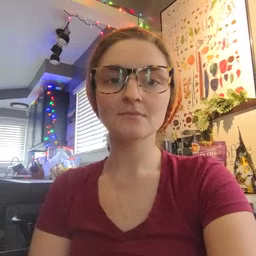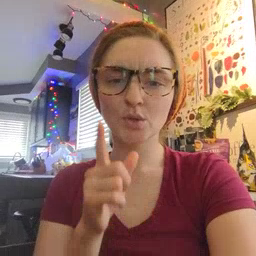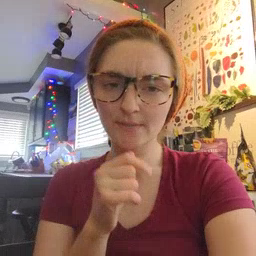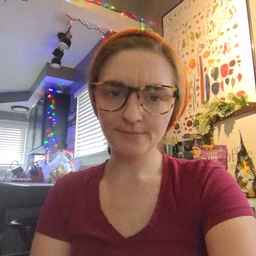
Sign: who